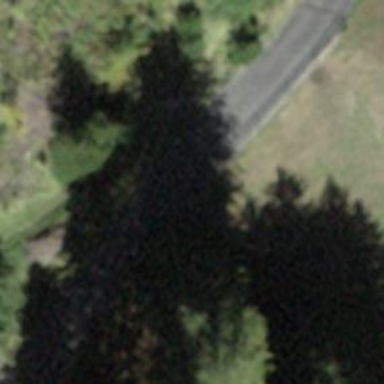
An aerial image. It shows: Brown bench.